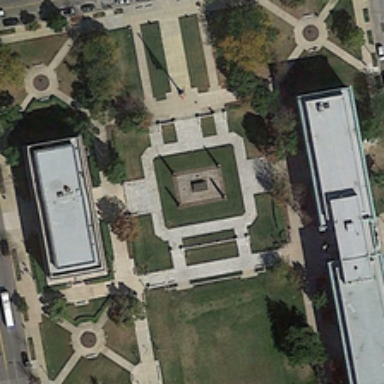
Two buildings and some green trees are in a square .